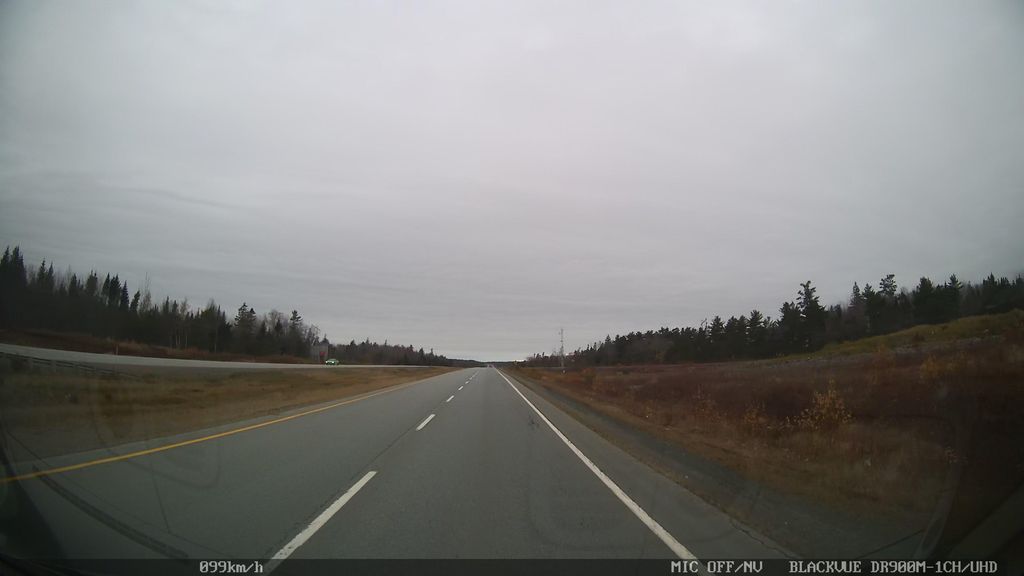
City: halifax